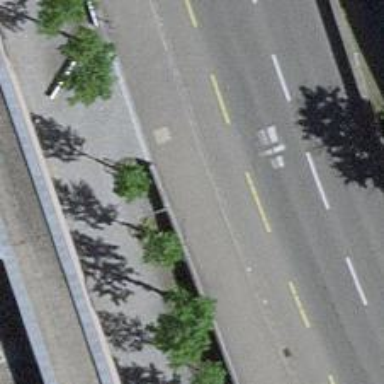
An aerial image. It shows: Asphalt cycleway intersecting with asphalt footway.